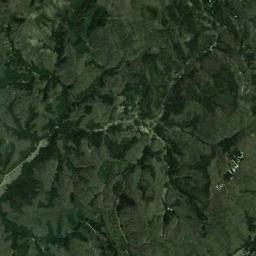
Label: mountain